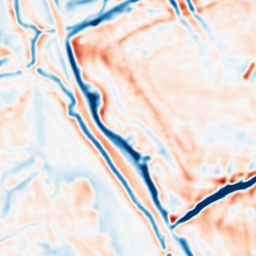
Category: multiscale
Decomposition family: dog
Decomposition parameters: sigma_low: 2
sigma_high: 5
Upsampling method: quadratic
Upsampling parameters: scale: 4
Upsampling scale: 4